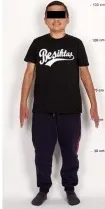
Genetic analysis, physical features (as an adult), and computed tomography (CT) of the chest at the age of 14 years. (B) Physical features and final height (133 cm) of the patient (reproduction with permission of the patient).
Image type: medical_photograph (skin_photograph)